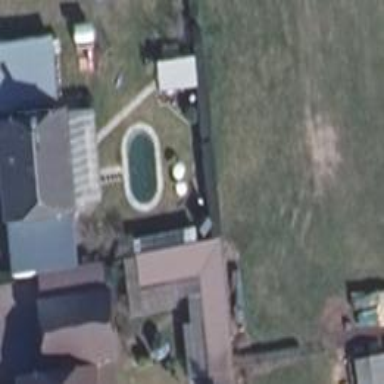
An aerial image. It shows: Swimming pool located in leisure land.